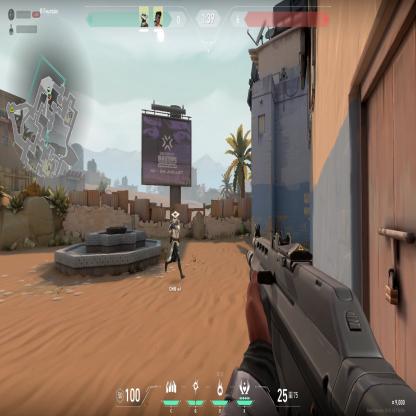
Label: teammate